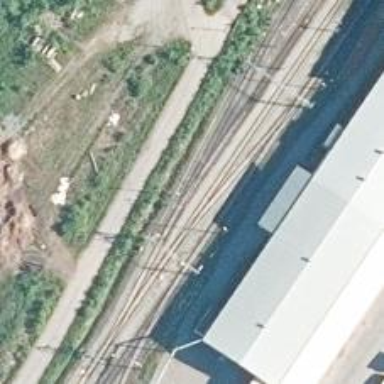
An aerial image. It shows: Siding railway line with electrified contact line for the trains.